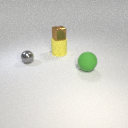
large yellow rubber cylinder behind large green rubber sphere